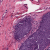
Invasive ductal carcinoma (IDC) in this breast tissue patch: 0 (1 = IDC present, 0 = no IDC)